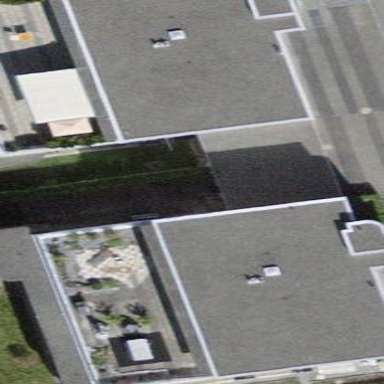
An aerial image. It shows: Flat-roofed building.